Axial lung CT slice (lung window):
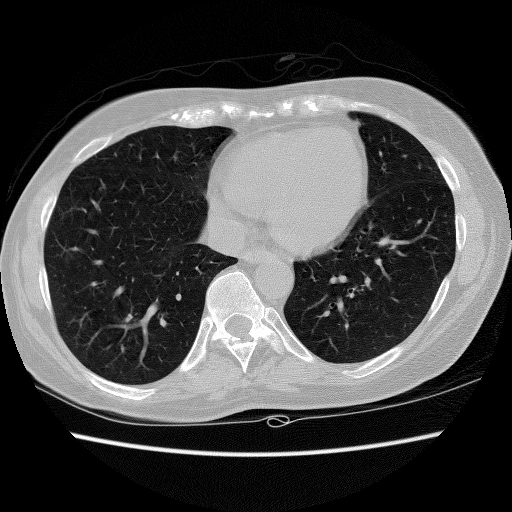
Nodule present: no